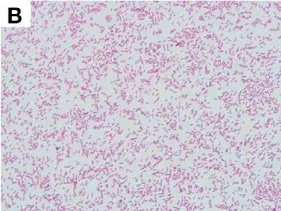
Culture plates showing the growth of Elizabethkingia miricola. Gram-negative bacilli can be seen 1,000 times under the oil lens of blood culture (B).
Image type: pathology (gram)